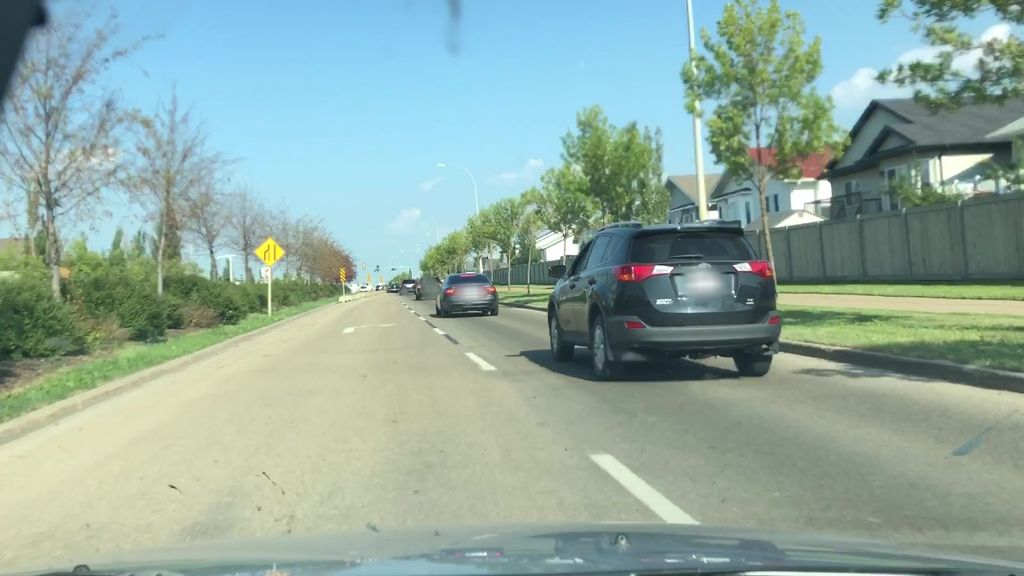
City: edmonton